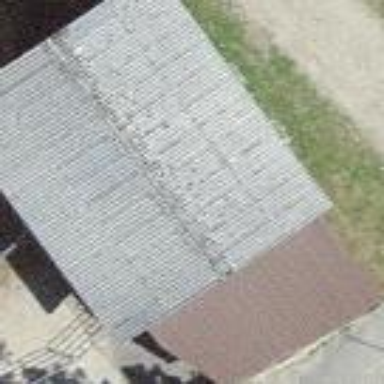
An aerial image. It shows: Shed.